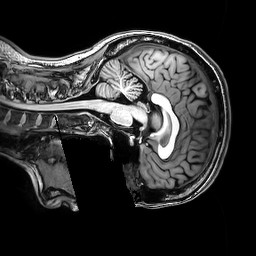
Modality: T1w
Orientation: sagittal
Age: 30
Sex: female
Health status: ill
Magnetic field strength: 3 T
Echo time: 0.0038 s